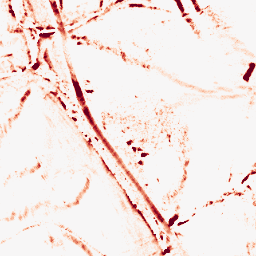
Category: morphological
Decomposition family: morphological_diamond
Decomposition parameters: operation: opening
radius: 5
Upsampling method: linear_exact
Upsampling parameters: scale: 8
Upsampling scale: 8